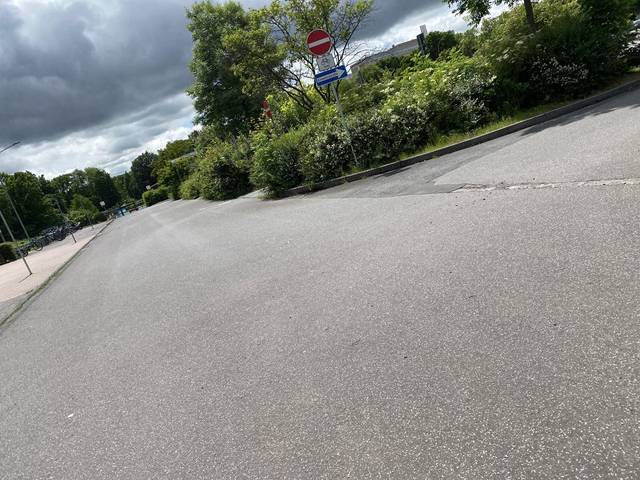
Region: Germany
Coordinates: 50.59, 8.684